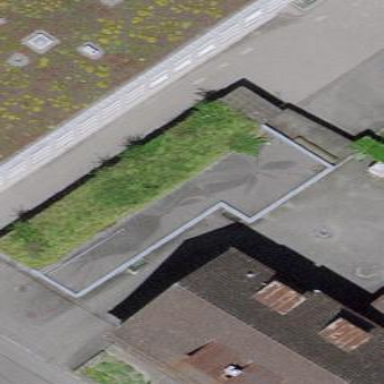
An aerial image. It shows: View of roof of building.